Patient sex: F
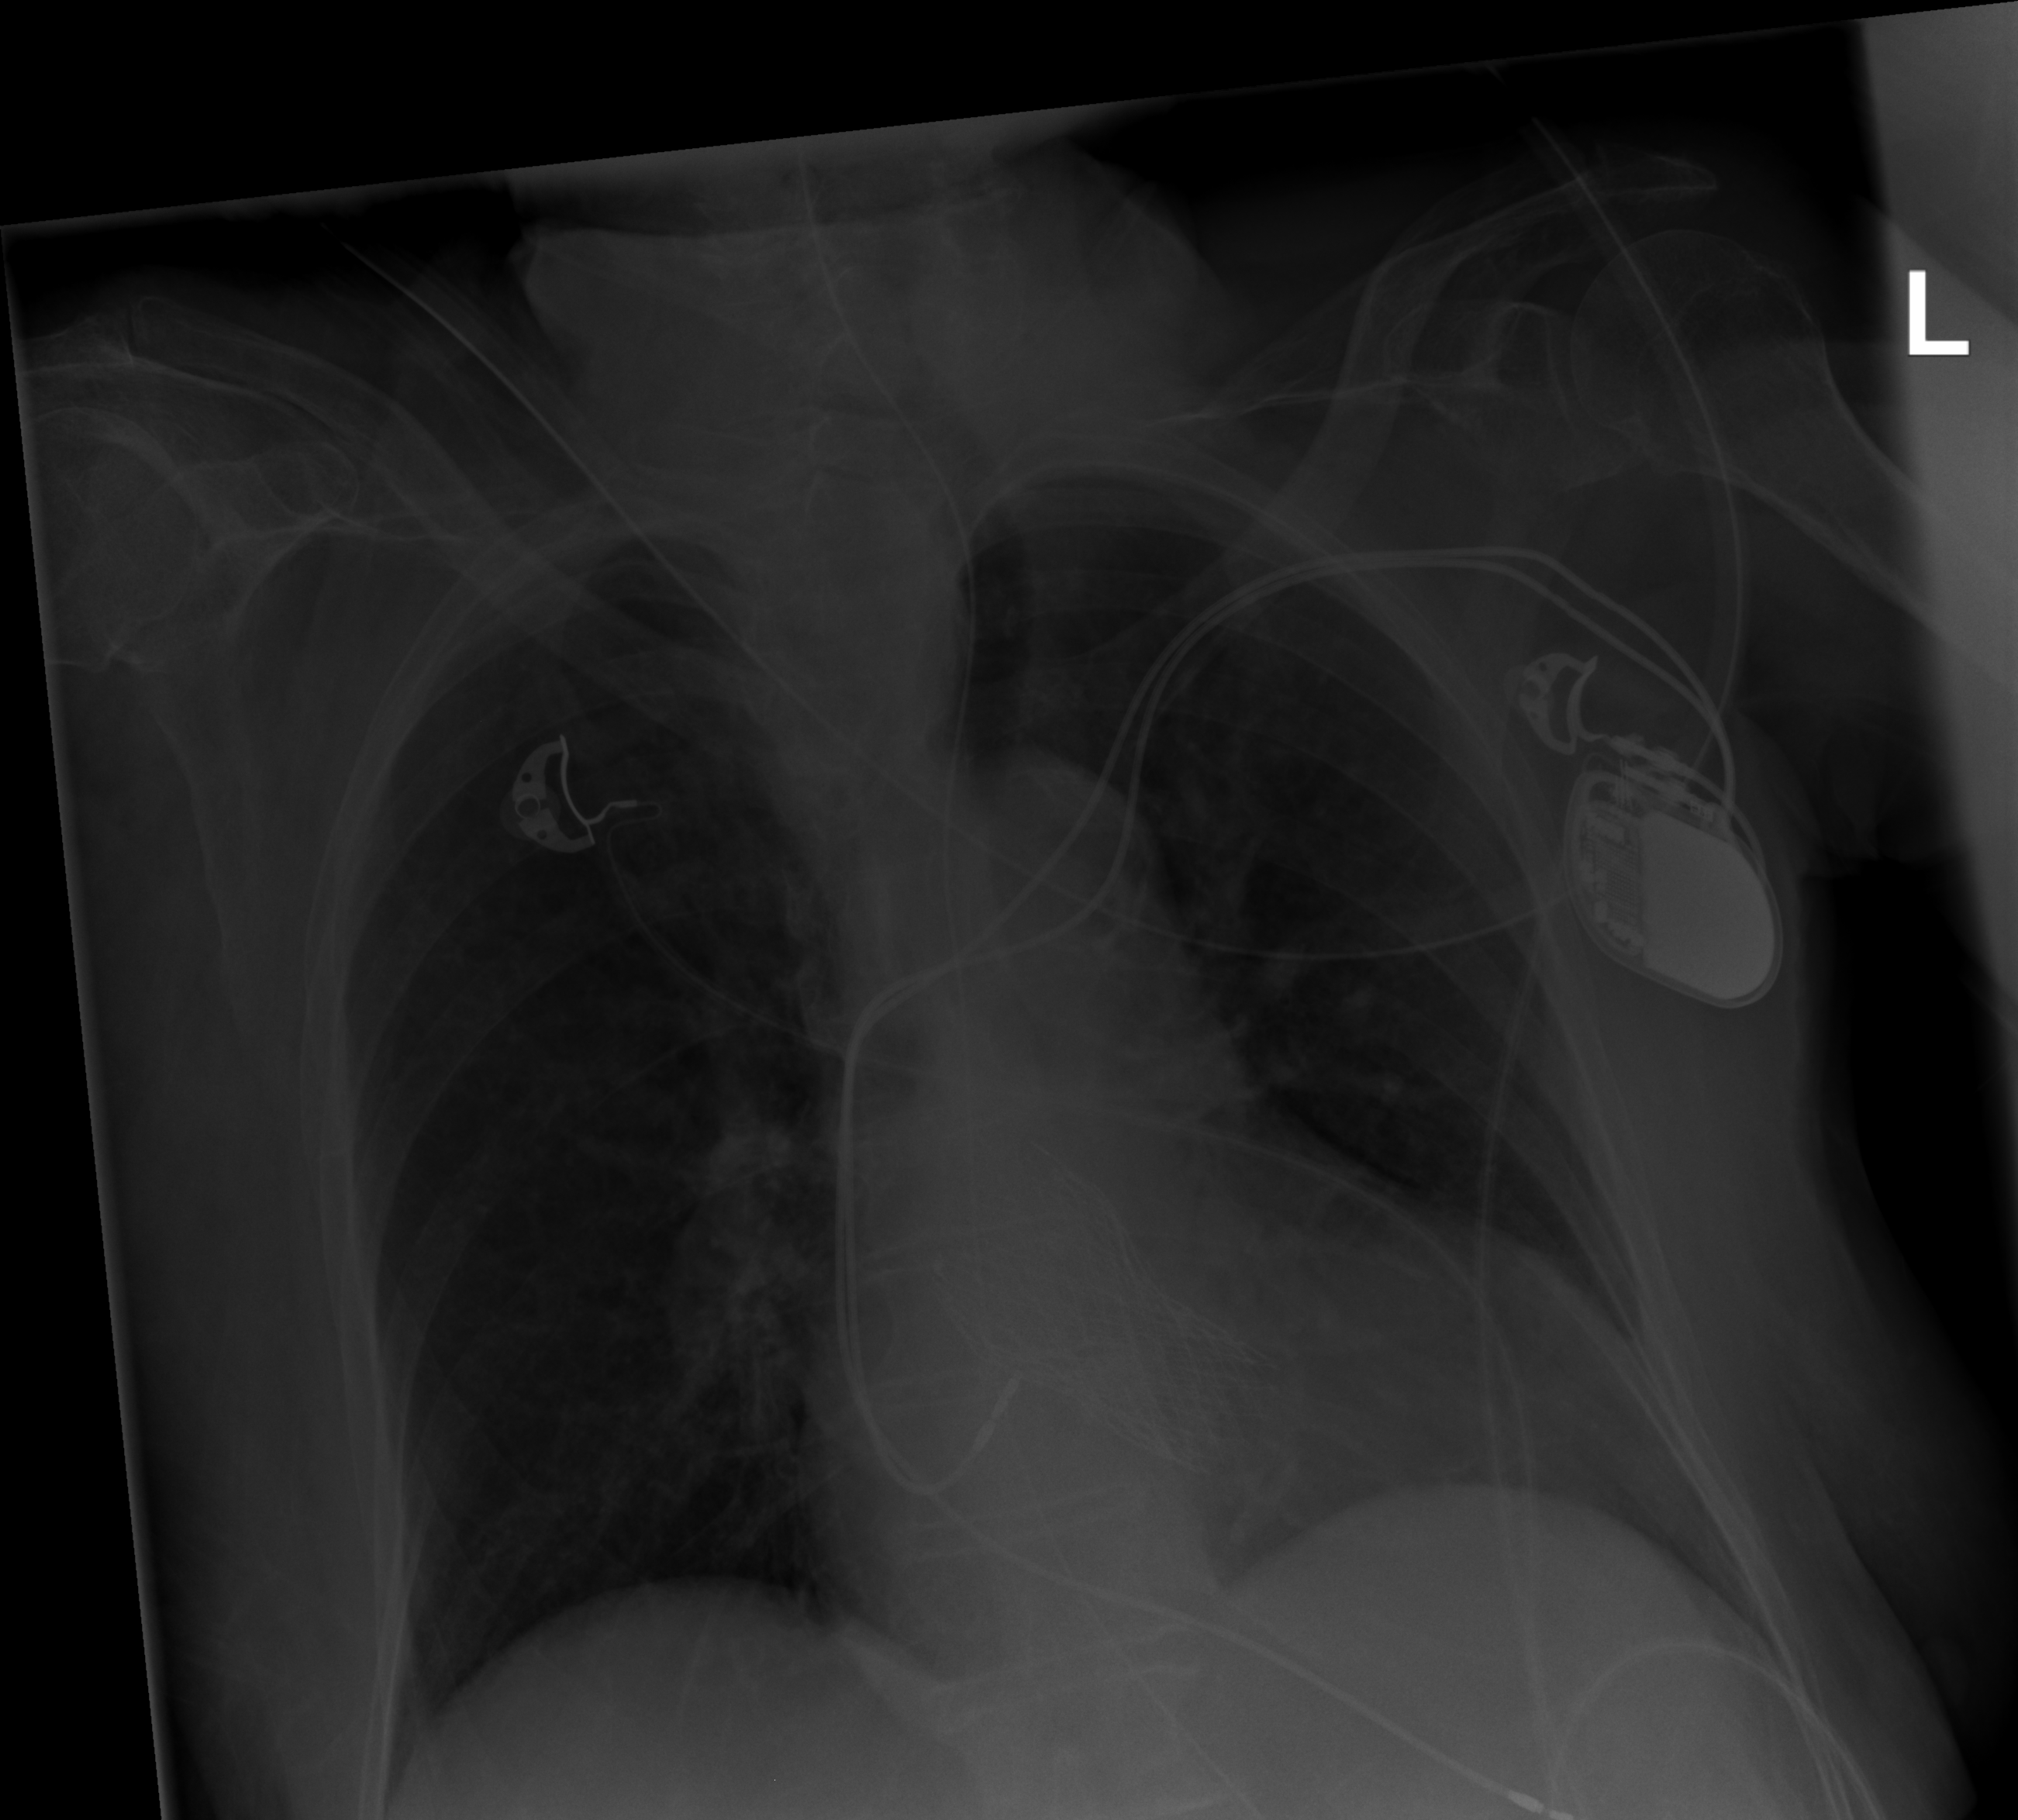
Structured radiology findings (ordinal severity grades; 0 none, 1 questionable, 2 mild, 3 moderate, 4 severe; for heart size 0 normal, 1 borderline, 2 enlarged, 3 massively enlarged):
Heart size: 2
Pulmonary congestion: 0
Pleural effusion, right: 0
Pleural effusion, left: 0
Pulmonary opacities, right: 1
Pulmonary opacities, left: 0
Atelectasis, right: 2
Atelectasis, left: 0